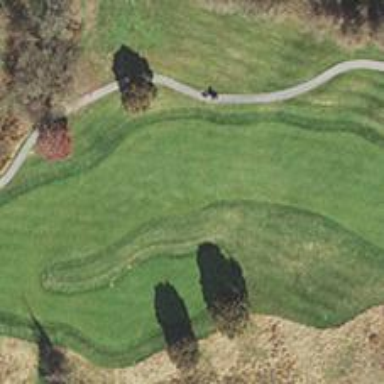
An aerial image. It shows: Golf hole.